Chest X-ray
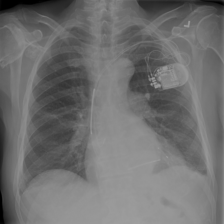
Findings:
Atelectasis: negative
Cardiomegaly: negative
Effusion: negative
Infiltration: negative
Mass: negative
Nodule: negative
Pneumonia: negative
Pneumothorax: negative
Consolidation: negative
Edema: negative
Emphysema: negative
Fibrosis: negative
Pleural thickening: negative
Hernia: negative